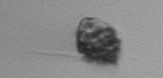
Label: Kryptoperidinium_triquetrum